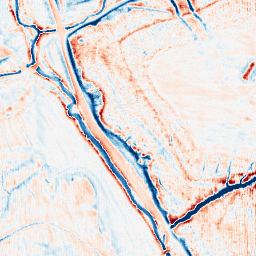
Category: edge_preserving
Decomposition family: anisotropic_diffusion
Decomposition parameters: iterations: 50
kappa: 30
gamma: 0.1
Upsampling method: fft_zeropad
Upsampling parameters: scale: 2
Upsampling scale: 2